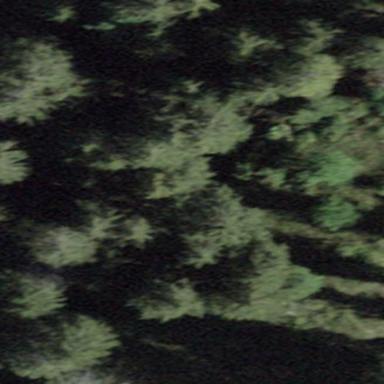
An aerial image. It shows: Forest area.